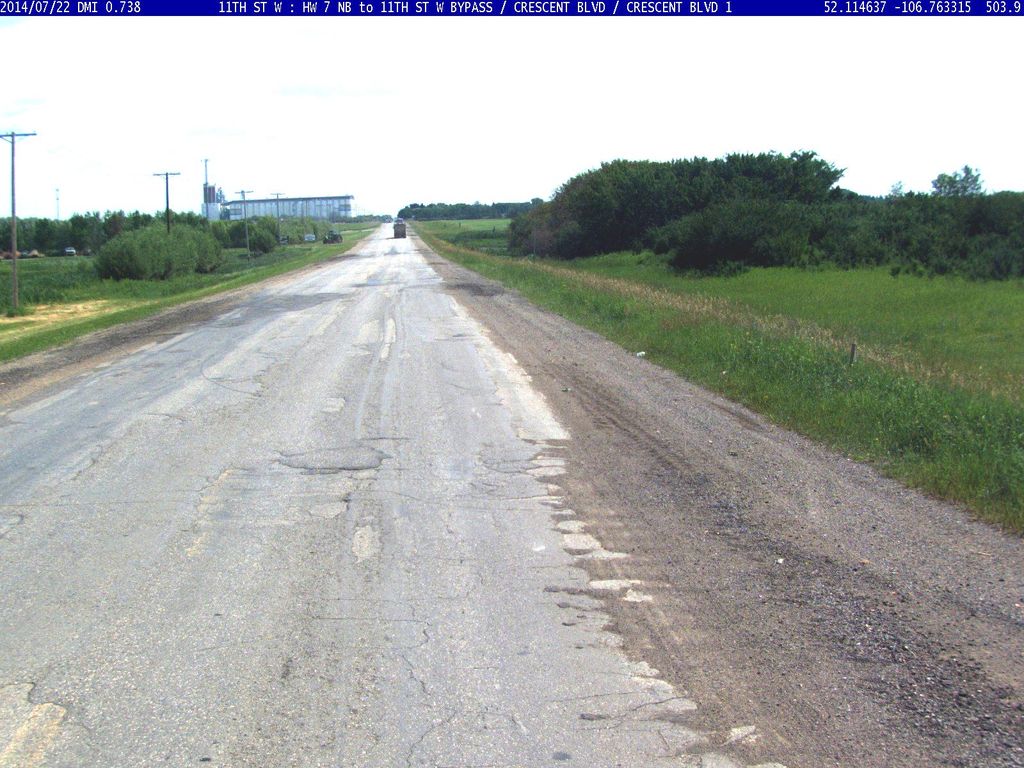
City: saskatoon